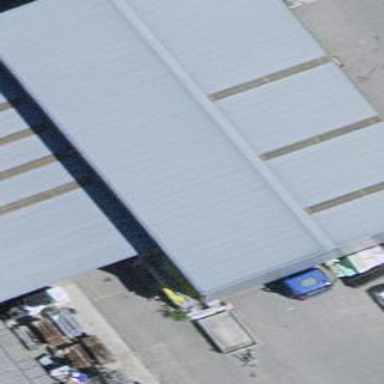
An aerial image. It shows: Warehouse.